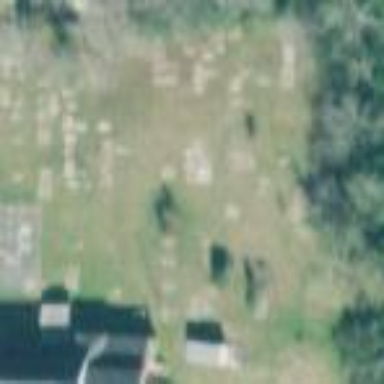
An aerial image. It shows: Graveyard used as cemetery.